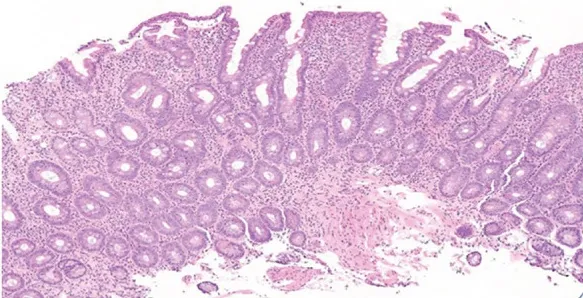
(A) H&E-stained slide (x10) of duodenal biopsy demonstrating marked villous blunting, crypt hyperplasia, and expansion of lamina propria by lymphocytes and plasma cells.
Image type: pathology (h&e)